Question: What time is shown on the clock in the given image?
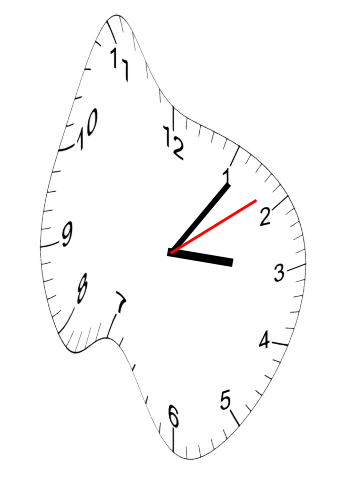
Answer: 03:06:09